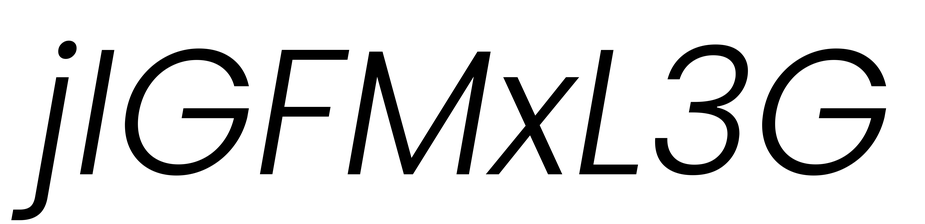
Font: Poppins-LightItalic